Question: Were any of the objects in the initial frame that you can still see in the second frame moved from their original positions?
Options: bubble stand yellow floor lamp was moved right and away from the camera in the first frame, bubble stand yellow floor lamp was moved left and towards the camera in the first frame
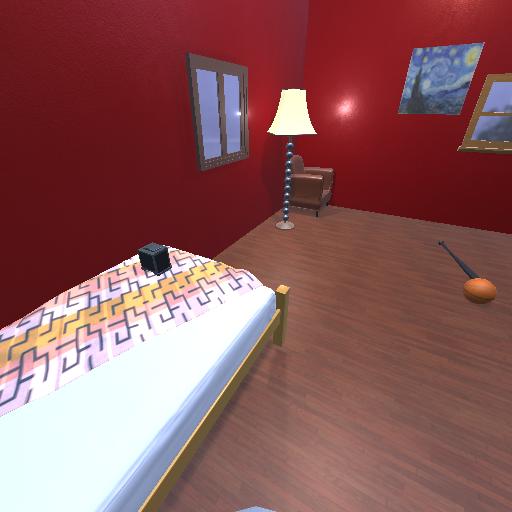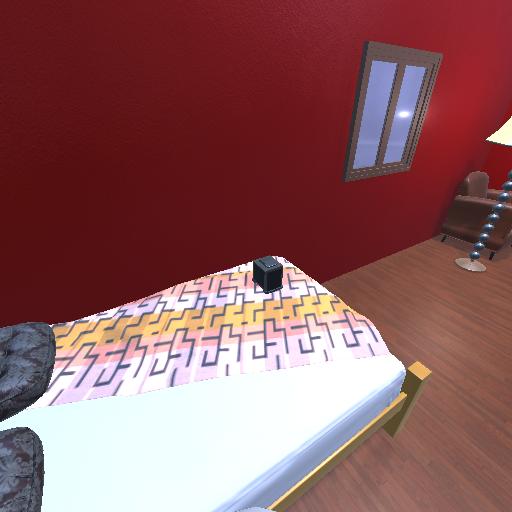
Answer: bubble stand yellow floor lamp was moved right and away from the camera in the first frame